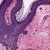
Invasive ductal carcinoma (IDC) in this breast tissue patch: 0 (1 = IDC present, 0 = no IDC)